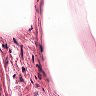
Metastatic tissue present: no